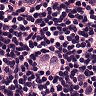
Metastatic tissue present: no